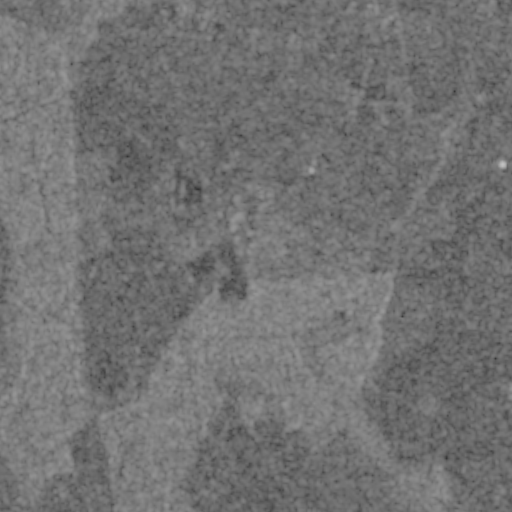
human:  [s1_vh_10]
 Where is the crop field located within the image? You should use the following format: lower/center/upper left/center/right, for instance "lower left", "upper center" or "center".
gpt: The crop field is located in the upper left of the image.
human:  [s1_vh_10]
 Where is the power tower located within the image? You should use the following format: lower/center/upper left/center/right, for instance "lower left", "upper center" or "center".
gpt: The power tower is located in the lower right of the image.
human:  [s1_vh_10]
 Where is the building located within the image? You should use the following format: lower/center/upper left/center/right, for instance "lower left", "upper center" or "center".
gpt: There is no building in the image.

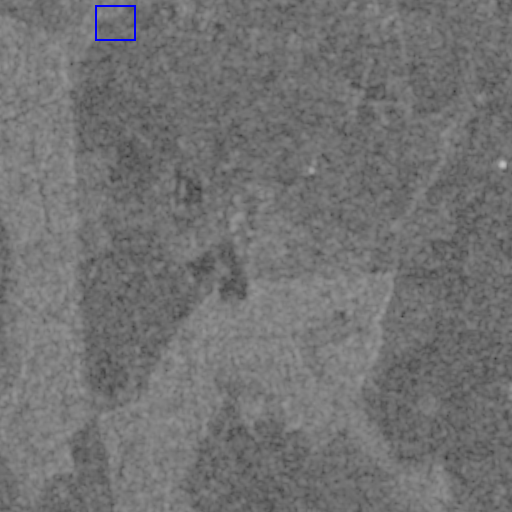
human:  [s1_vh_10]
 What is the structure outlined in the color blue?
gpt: The structure outlined in blue is a crop field.
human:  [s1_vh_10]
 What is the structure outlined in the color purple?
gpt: There is no purple outline.